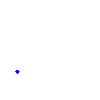
Particle: kaon